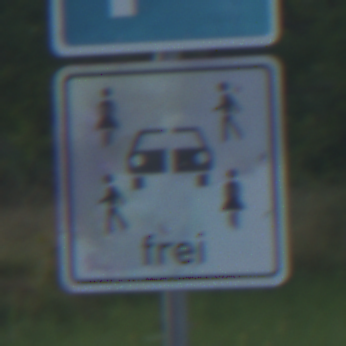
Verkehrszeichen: CarsharingfahrzeugeFrei
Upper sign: Parken
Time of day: MorningAfternoon
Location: Outdoor (Nature)
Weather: PartlyCloudy
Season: NotSpecified
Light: Natural